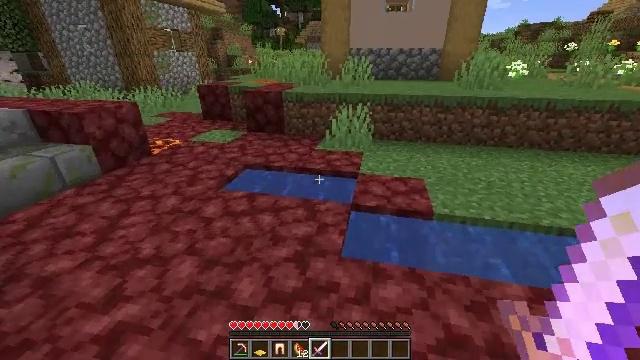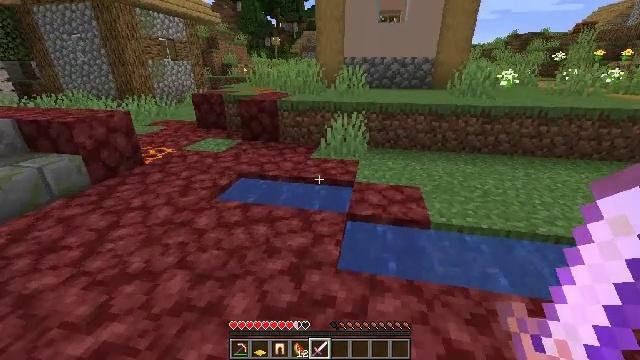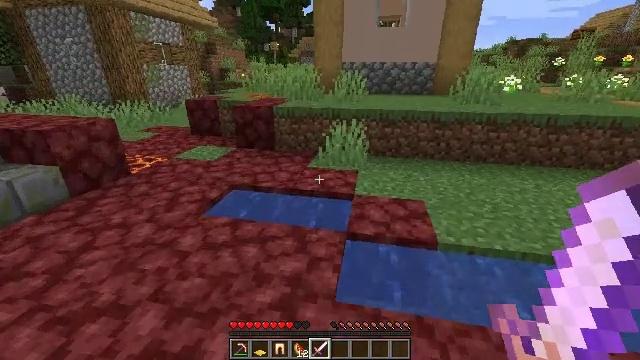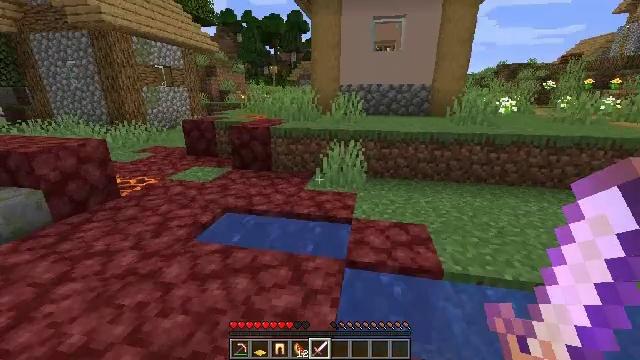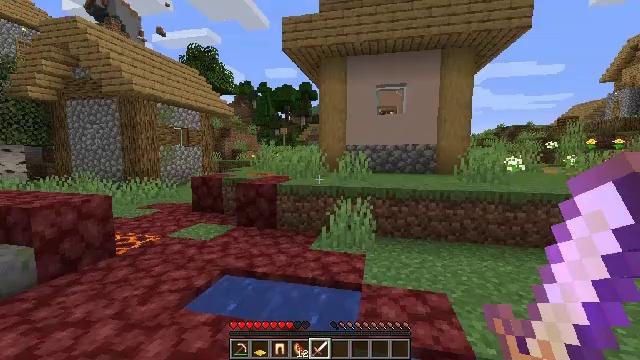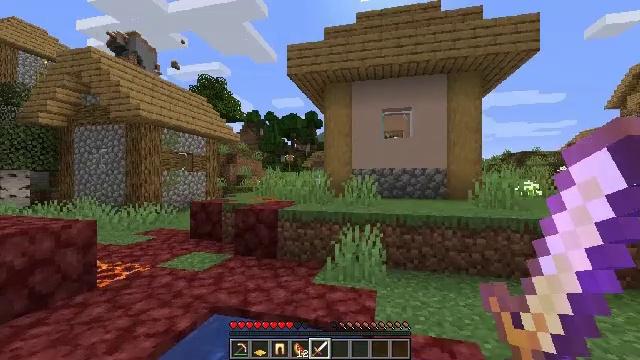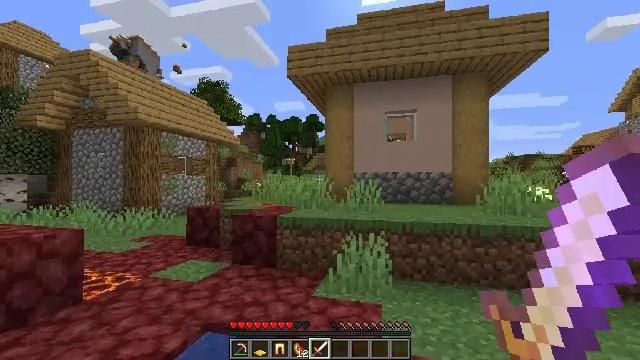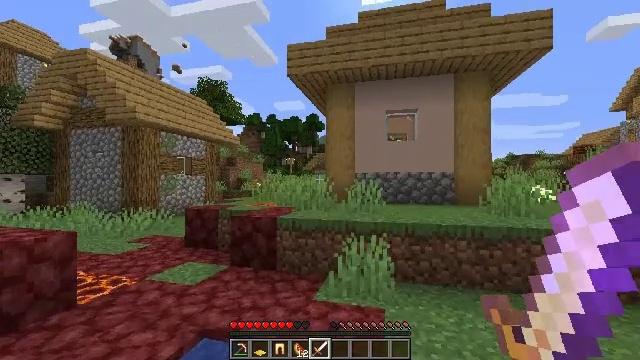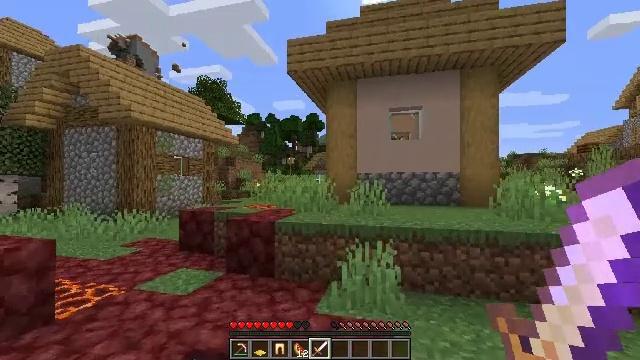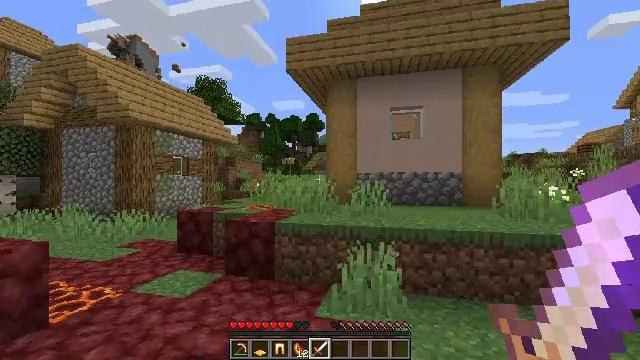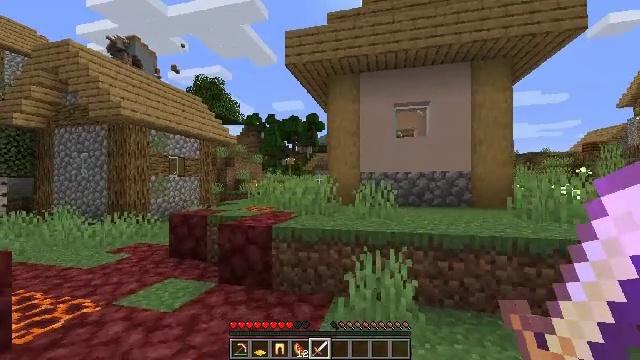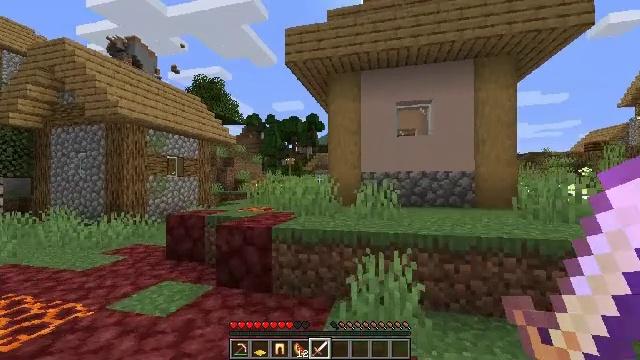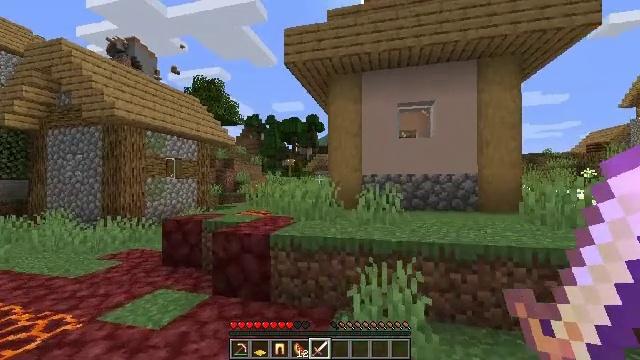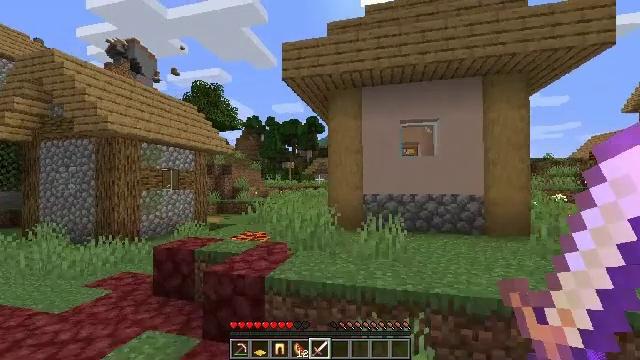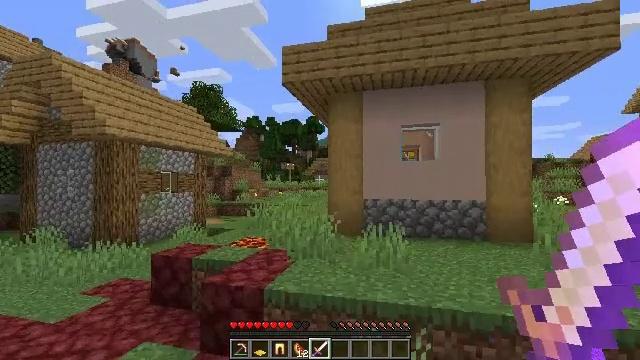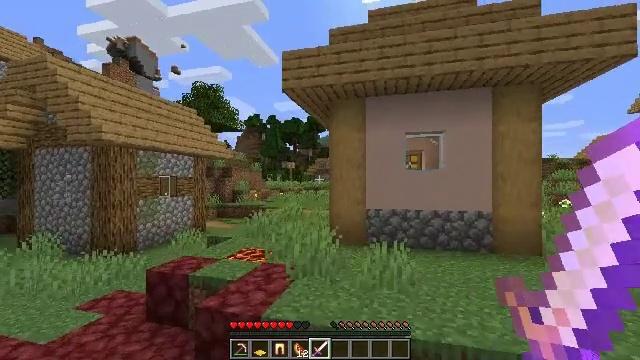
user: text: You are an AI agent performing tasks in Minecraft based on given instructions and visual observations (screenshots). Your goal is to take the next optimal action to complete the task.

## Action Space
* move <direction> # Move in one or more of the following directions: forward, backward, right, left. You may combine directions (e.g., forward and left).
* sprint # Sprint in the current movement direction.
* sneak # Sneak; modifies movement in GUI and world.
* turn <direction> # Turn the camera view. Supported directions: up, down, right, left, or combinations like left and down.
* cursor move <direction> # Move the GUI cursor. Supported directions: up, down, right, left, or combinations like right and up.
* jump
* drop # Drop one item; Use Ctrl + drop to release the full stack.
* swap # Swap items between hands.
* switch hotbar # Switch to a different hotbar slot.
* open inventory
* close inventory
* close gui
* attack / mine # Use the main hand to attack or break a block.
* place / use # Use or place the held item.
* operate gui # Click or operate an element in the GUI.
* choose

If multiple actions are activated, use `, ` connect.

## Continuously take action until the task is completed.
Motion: motion action
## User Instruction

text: Pick up the green carpet.
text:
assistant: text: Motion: move forward, turn right and up
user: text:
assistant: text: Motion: move forward
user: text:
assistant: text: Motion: move forward, turn up
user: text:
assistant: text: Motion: move forward, turn left and up
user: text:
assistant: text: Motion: move forward, turn left and up
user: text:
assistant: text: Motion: move forward
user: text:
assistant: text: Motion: move forward
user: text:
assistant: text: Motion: move forward
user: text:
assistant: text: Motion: move forward
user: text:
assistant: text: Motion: move forward
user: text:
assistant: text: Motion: move forward
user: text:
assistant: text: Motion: move forward, jump
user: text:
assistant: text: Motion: move forward, jump
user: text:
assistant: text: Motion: move forward, jump
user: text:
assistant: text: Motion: move forward, jump
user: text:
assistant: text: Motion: move forward, turn left and down
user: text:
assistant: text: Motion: move forward, turn left and down
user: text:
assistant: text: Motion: move forward and move right, turn left and down
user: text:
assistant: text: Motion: move forward and move right, turn left and down
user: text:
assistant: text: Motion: move right, turn left and down
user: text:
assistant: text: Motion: move right, turn left and down
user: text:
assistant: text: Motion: move right, turn right and up
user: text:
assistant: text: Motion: move right, turn right
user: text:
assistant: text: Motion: move right, turn right and up
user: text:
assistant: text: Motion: move right, turn right and up
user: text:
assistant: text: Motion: move right, turn right and up
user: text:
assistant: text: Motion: move right, turn right and up
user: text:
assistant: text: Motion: move forward and move right, turn right
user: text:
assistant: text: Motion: move forward and move right, turn right and up
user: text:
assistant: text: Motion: move forward and move right, turn right and up